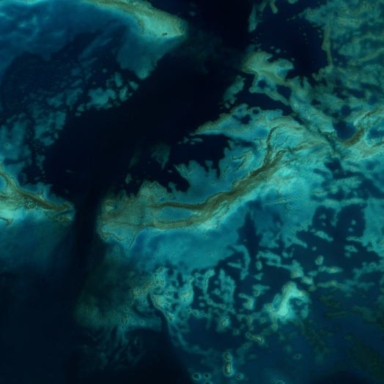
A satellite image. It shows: Beautiful coral reef in its natural habitat.